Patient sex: M
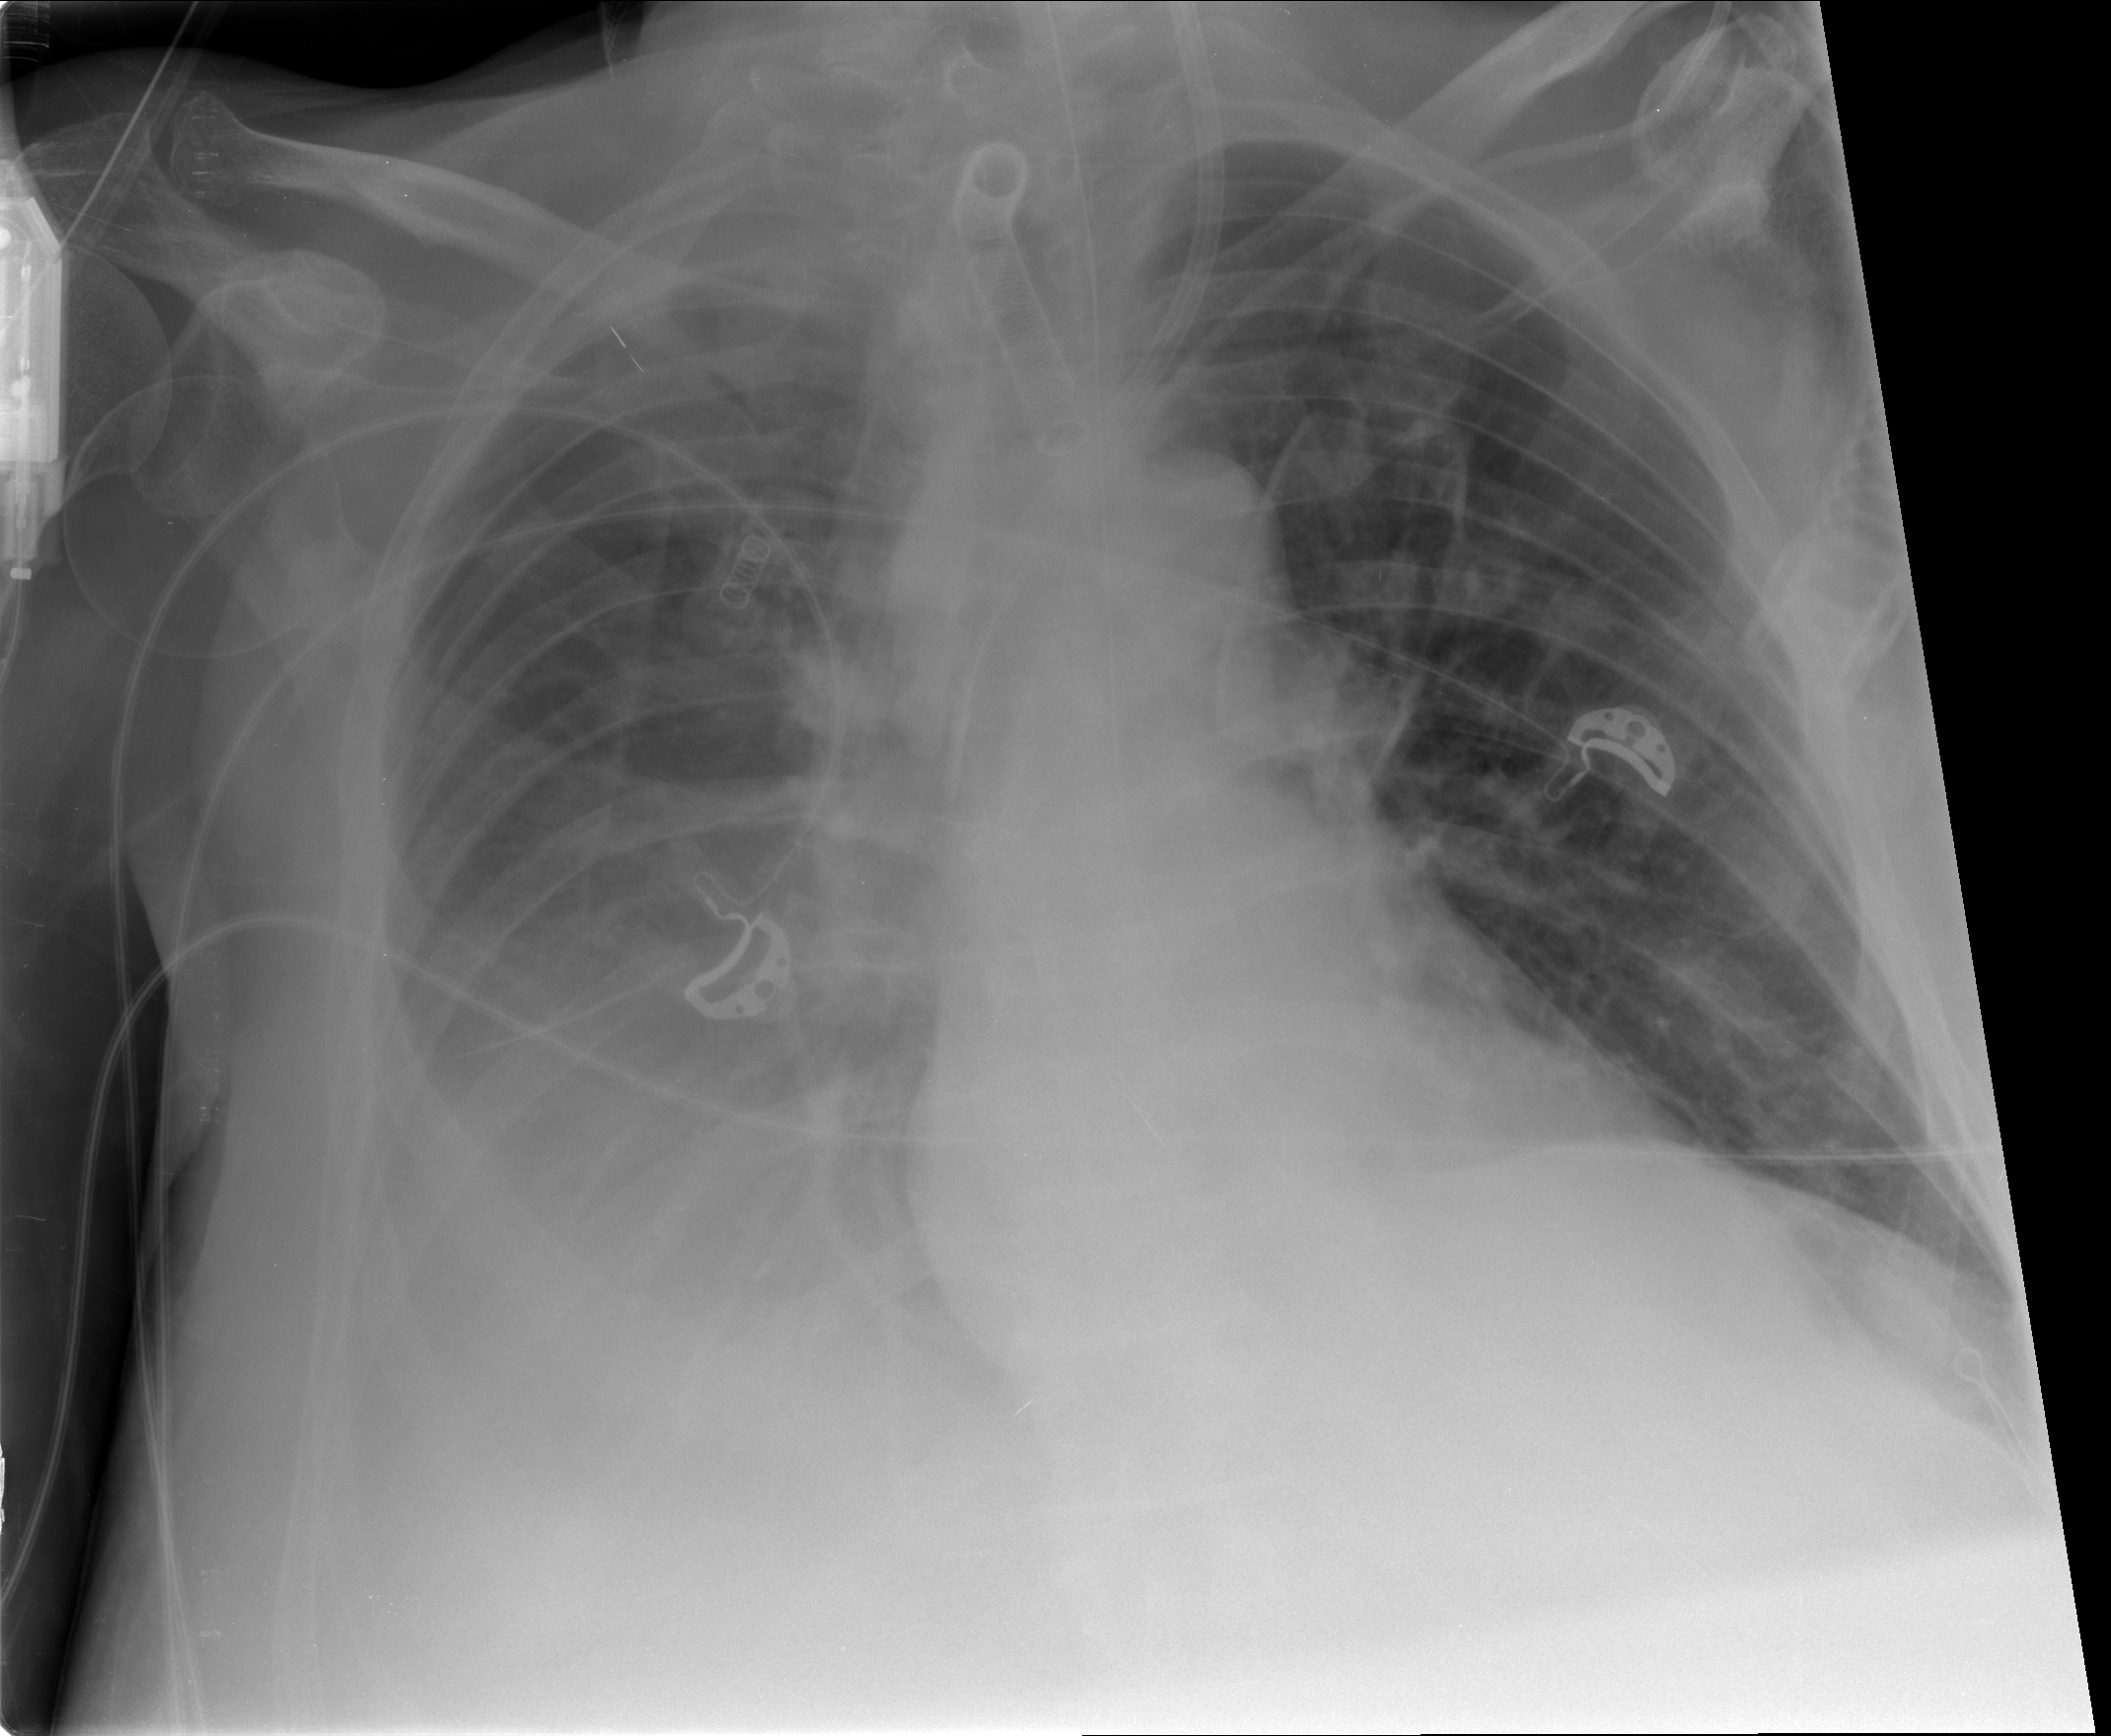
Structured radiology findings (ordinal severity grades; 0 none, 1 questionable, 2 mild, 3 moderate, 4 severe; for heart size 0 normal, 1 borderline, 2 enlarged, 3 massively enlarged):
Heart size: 0
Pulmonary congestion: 2
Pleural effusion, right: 3
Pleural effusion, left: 0
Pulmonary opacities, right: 1
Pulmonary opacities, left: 0
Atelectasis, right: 3
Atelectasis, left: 0